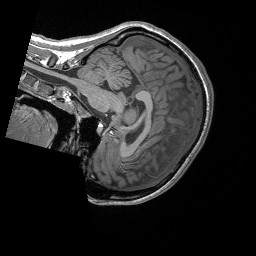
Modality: T1w
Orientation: sagittal
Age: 22
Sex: female
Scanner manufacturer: siemens
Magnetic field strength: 3 T
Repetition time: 1.56 s
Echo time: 0.00207 s